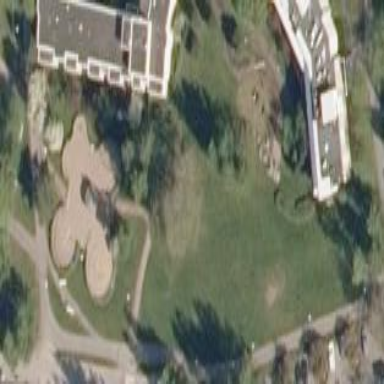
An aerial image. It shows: Park.